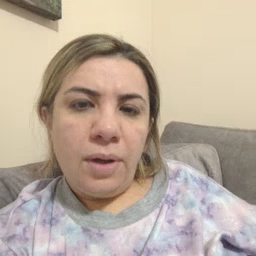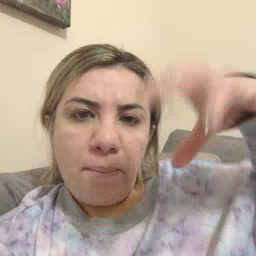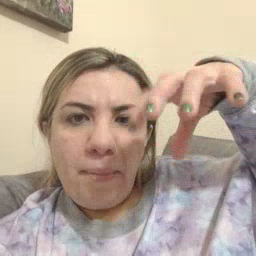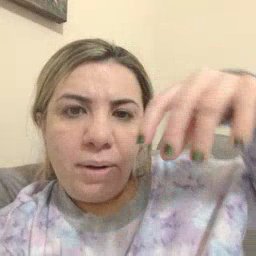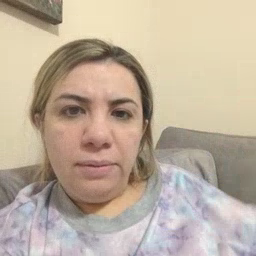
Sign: rain